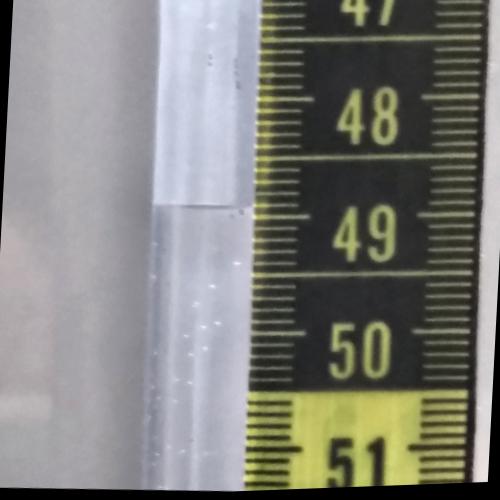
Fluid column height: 48.9 cm